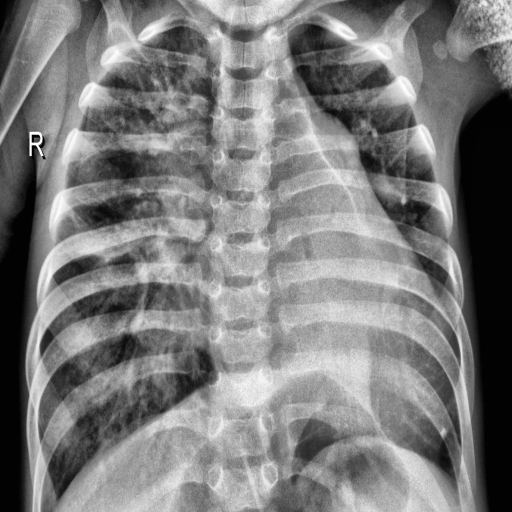
Finding: PNEUMONIA